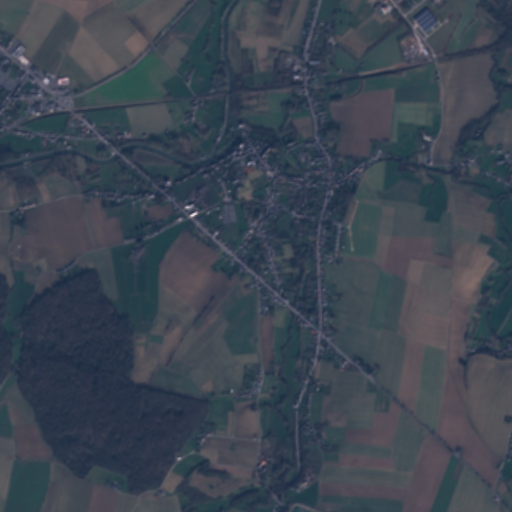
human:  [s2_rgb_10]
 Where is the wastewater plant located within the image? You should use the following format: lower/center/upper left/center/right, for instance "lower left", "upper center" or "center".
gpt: The wastewater plant is located in the upper center of the image.
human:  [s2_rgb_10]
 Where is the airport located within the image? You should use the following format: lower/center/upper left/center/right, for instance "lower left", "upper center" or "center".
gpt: There is no airport in the image.